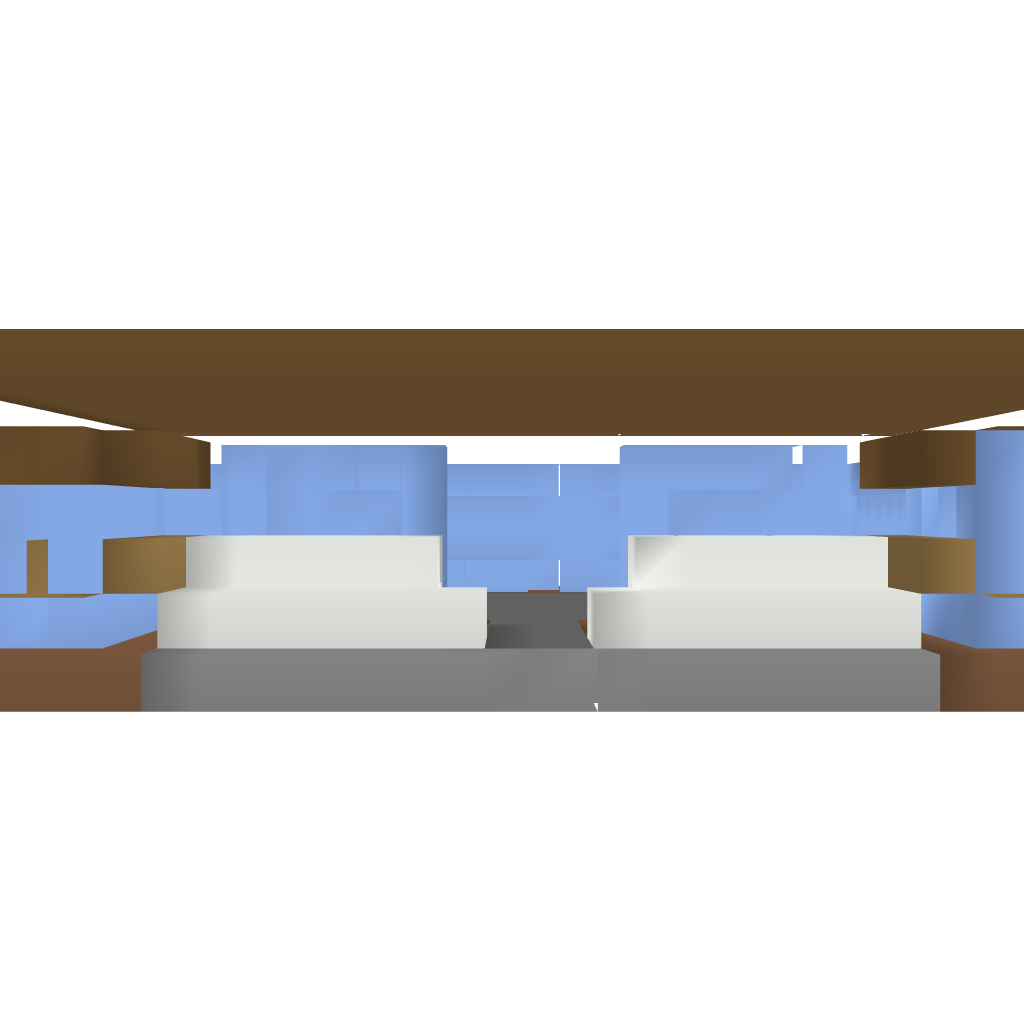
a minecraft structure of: Small Modern House